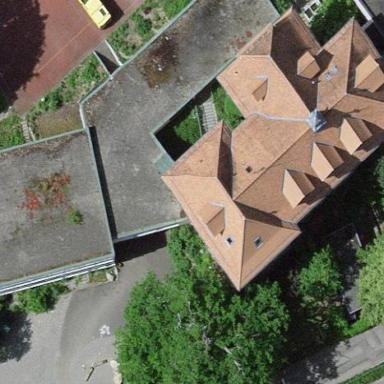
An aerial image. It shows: School building.